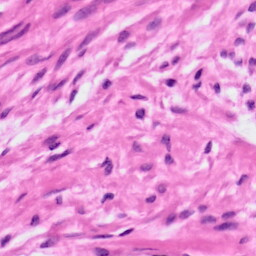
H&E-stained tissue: Ovarian